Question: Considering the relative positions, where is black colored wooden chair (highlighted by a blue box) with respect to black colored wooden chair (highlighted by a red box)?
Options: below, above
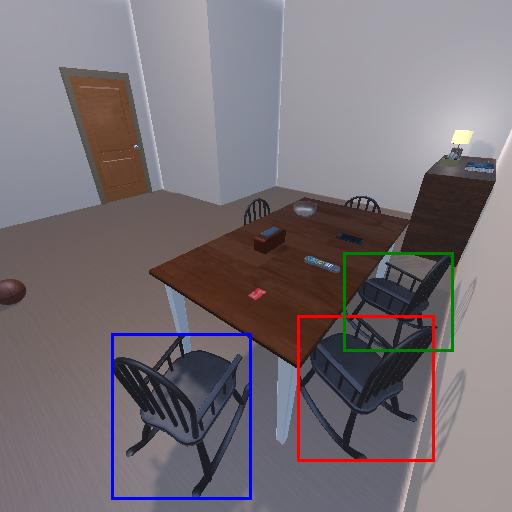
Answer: below